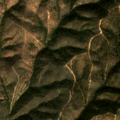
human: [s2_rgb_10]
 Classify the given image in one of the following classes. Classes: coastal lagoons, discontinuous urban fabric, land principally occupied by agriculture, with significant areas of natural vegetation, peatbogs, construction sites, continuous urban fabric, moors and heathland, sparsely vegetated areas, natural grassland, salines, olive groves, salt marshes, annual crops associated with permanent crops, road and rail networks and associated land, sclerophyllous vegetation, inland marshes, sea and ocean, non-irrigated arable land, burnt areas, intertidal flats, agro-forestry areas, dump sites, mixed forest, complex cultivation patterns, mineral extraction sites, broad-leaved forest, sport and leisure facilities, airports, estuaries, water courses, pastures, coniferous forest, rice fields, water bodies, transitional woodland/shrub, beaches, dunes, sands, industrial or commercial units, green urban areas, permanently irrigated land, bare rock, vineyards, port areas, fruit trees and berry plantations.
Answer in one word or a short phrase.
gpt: broad-leaved forest, transitional woodland/shrub